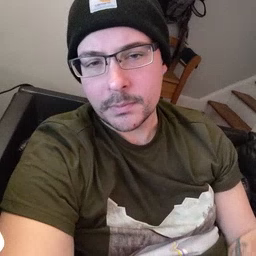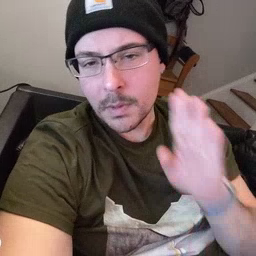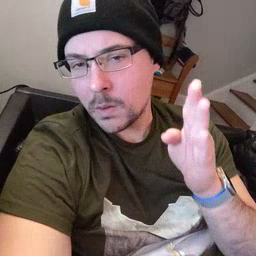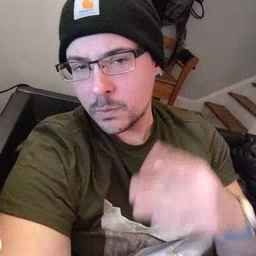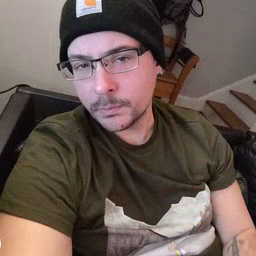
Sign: hello